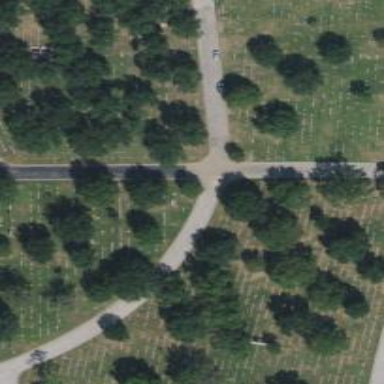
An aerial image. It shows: Grave yard.